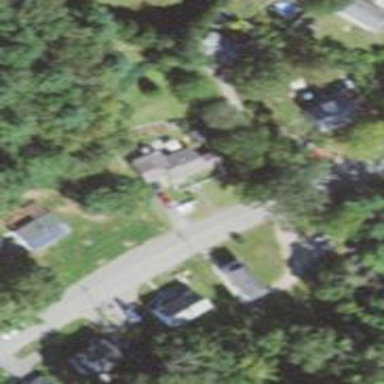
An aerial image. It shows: Residential driveway.